Question: I'm developing an app for iOS where I have one image showing the degrees (from 0 to 180) and a second image representing a red arrow.
I want the arrow to simply rotate according to the input the user enters in a numeric field from 0 to 180.
At the moment the arrow rotates about its center (corresponding to the center of the arrow image), however I'd like the arrow to rotate from the bottom. In short, my question is: how can I rotate an image about an arbitrary point using Xcode and iOS SDK?
Here is an image I prepared to show visually the issue I'm having:

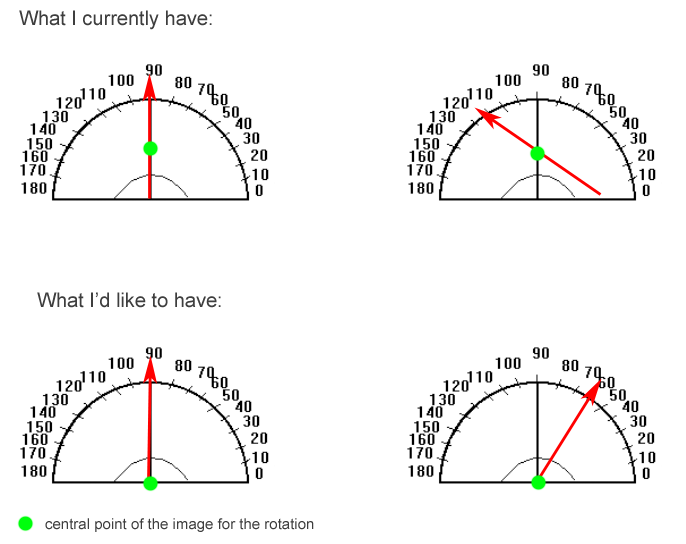
Answer: I suggest looking into 'UIView''s <URL> and the 'anchorPoint' property:
> The origin of the transform is the value of the center property, or the layer's anchorPoint property if it was changed. (Use the layer property to get the underlying Core Animation layer object.) The default value is CGAffineTransformIdentity.